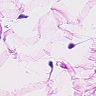
Metastatic tissue present: no